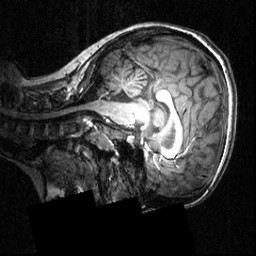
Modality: T1w
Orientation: sagittal
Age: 20
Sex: female
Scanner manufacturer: siemens
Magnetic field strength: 3.951 T
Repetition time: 1.5 s
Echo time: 0.00335 s